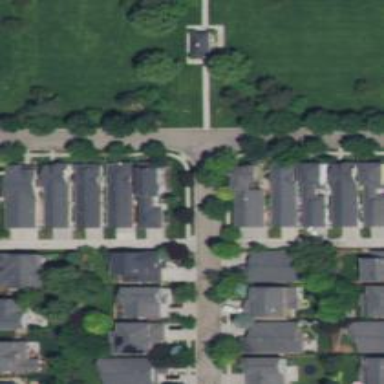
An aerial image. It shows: Alley classified as service road.